Question: I have a UIViewController with a UICollectionView and a UIView at the bottom. The way I put it together is displayed in the image below

The yellow square is the UICollectionView and the red is the UIView. This works out just fine. But now I want to resize the UIView because it sometimes contains more info and needs to be bigger. So I tried this:
'''
[self setFrame:CGRectMake(self.frame.origin.x, self.frame.origin.y, self.frame.size.width, self.frame.size.height + 10)];
'''
But this expands the UIView at the bottom and it is not visible. I guess this is because I do not have the correct constraints? I also tried to subtract the origin.y with the same amount and this works only the UICollectionView doesn't get resized with the new height. So how do I tackle this problem?
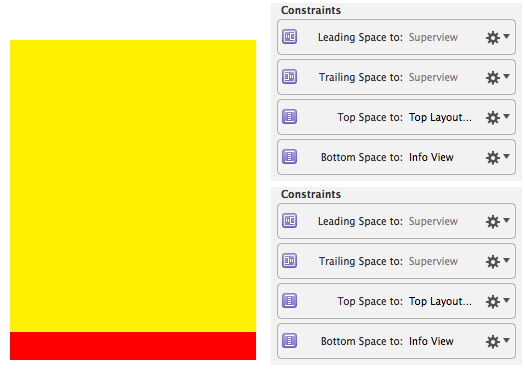
Answer: If you are using autolayout, you should not be setting the frame from your code. Instead you should modify the 'constant' of a constraint that is causing your view to be the incorrect size. You can have an IBOutlet to that constraint and you can change it's 'constant' property. Then call 'setNeedsLayout' on your view controller's view